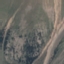
Land use / land cover class: HerbaceousVegetation